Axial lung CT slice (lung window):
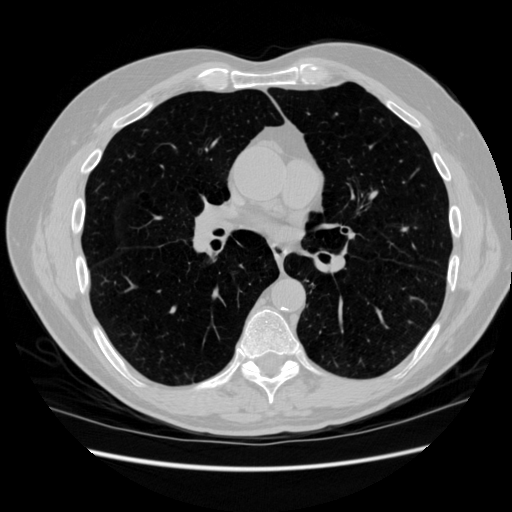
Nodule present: no